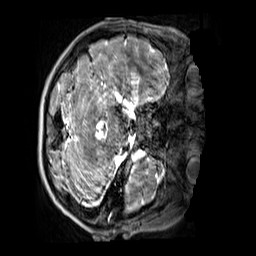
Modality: T2w
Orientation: axial
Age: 11
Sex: male
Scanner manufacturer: siemens
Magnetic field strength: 3 T
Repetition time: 3.2 s
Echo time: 0.408 s